Question: I have sample code which uses Java 8 new <URL>.
'''
System.out.println(Arrays.toString(
IntStream.rangeClosed(1, 20).skip(9).limit(10).map((new IntUnaryOperator() {
@Override
public int applyAsInt(int operand) {
return operand - 1;
}
}).andThen(new IntUnaryOperator() {
@Override
public int applyAsInt(int operand) {
return operand * 2;
}
})).toArray()));
'''
The output is as follows:
'''
[18, 20, 22, 24, 26, 28, 30, 32, 34, 36]
'''
Now I want to replace anonymous classes with <URL> and I get the same output:
'''
System.out.println(Arrays.toString(
IntStream.rangeClosed(1, 20).skip(9).limit(10).map((new IntUnaryOperator() {
@Override
public int applyAsInt(int operand) {
return operand - 1;
}
}).andThen(i -> i * 2)).toArray()));
'''
However, when I replace the first anonymous class with lambda expression:
'''
System.out.println(
Arrays.toString(
IntStream.rangeClosed(1, 20).skip(9).limit(10)
.map((v -> v - 1).andThen(i -> i * 2)).toArray()));
'''
I am not able to compile my code. The error says 'Operator '-' cannot be applied to '<lambda parameter>', 'int''

Do you know how to combine two lambda expressions with 'IntUnaryOperator.andThen'?
I know I could use ... '.limit(10).map(v -> v - 1).map(i -> i * 2).toArray() ...' which works fine but I would like to find out how to use 'IntUnaryOperator.andThen' with lambdas (if that possible).
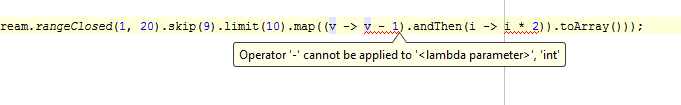
Answer: You have to explicitly cast the first lambda expression to IntUnaryOperator. The following code works:
'''
System.out.println(
Arrays.toString(
IntStream.rangeClosed(1, 20).skip(9).limit(10)
.map(((IntUnaryOperator) v -> v - 1).andThen(i -> i * 2)).toArray()));
'''